Question: About JSR 223 Sampler languages,
I can choose between
> javascript (ECMAScript ECMA 262 Edition 51 / Oracle Nashorn
1.8.0_144)
and
> js (ECMAScript ECMA 262 Edition 51 / Oracle Nashorn 1.8.0_144)
and
> nashorn (ECMAScript ECMA 262 Edition 51 / Oracle Nashorn 1.8.0_144)
What's the difference? it seems that they are the same as JavaScript.
Can I edit the list somehow? remove unused script languages?
(There's also ecmascript language with same properties)

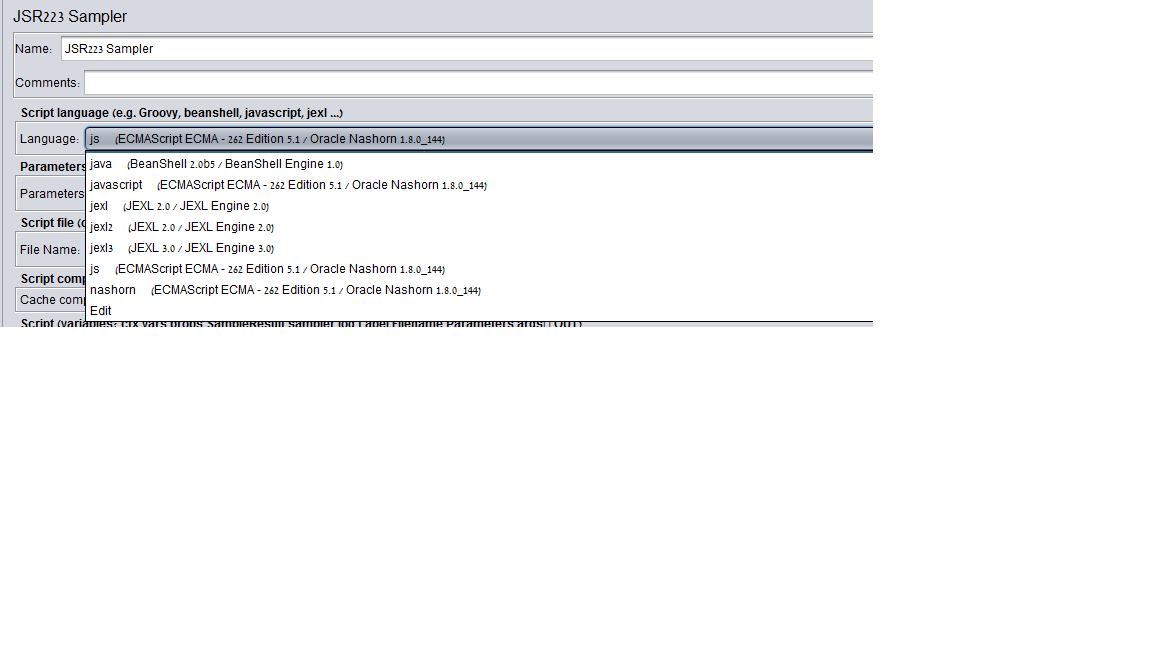
Answer: I don't think you will be able to remove entries from there as the drop down is being populated on-the-fly using <URL>.
With regards which language to use 'js' or 'javascript' the answer is . It is recommended to use <URL> for any form of scripting in JMeter tests as well-behaved Groovy scripts can be compiled and cached therefore their performance will be pretty like to "normal" Java code while other scripting languages are being interpreted each time they are being called so when it comes to high loads your JSR223 test element using JavaScript might become a performance bottleneck and ruin your test.
References:
- <URL>